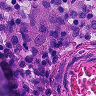
Metastatic tissue present: no